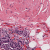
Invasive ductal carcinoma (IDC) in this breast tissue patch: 0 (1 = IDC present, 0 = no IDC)